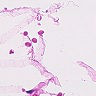
Metastatic tissue present: no